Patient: sex M, age 37
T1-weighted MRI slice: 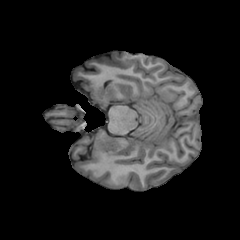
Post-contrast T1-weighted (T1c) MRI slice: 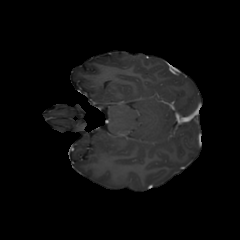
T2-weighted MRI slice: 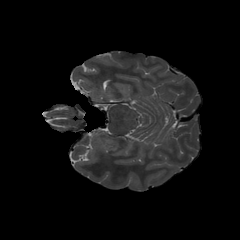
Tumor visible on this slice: no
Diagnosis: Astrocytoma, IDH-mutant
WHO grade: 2